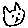
Label: cat